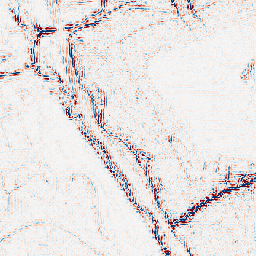
Category: wavelet
Decomposition family: wavelet_dwt
Decomposition parameters: wavelet: db2
level: 2
Upsampling method: sinc_hamming
Upsampling parameters: scale: 4
kernel_size: 8
Upsampling scale: 4